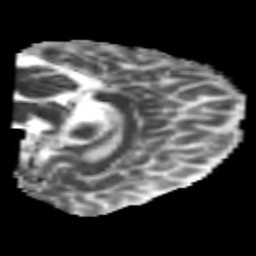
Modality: MD
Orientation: sagittal
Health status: healthy
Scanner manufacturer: philips
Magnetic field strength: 3 T
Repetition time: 6.964 s
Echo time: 0.092 s